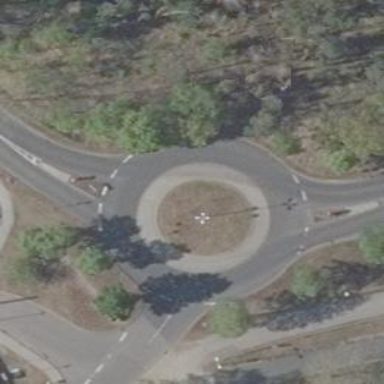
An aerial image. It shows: Tertiary road that leads to roundabout.